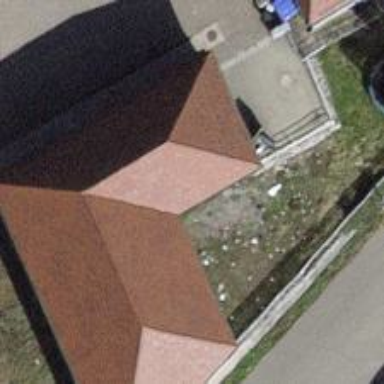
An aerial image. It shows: Group of garages.